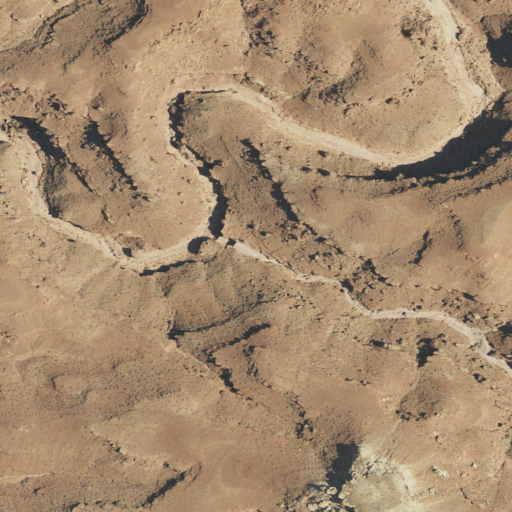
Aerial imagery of valley in Utah named Wilson Canyon containing only shrub